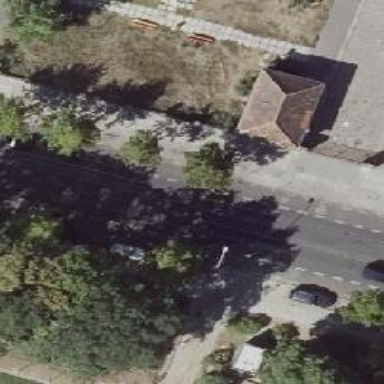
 and separate lanes for cyclists. There is also separate parking available on both sides of the road."